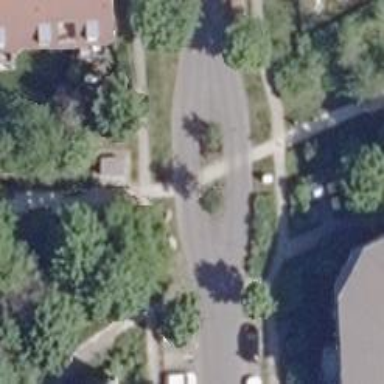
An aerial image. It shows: Residential road with asphalt surface and sidewalks on both sides.